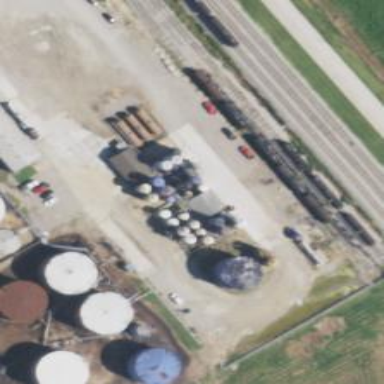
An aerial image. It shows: Storage tank with man-made structure.